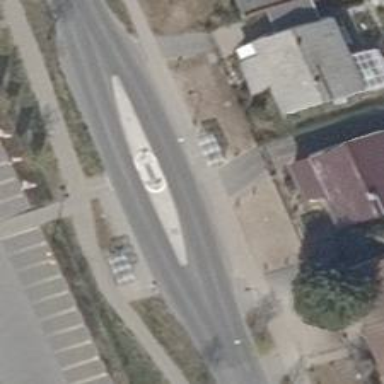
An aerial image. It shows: Public transport shelter.